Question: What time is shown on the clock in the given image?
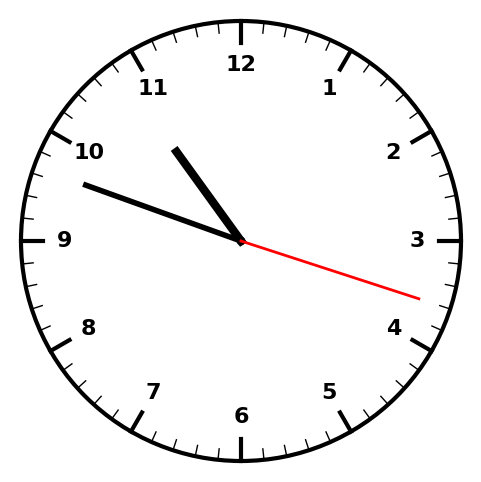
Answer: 10:48:18